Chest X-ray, PA view. Patient: 32 years old, sex M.
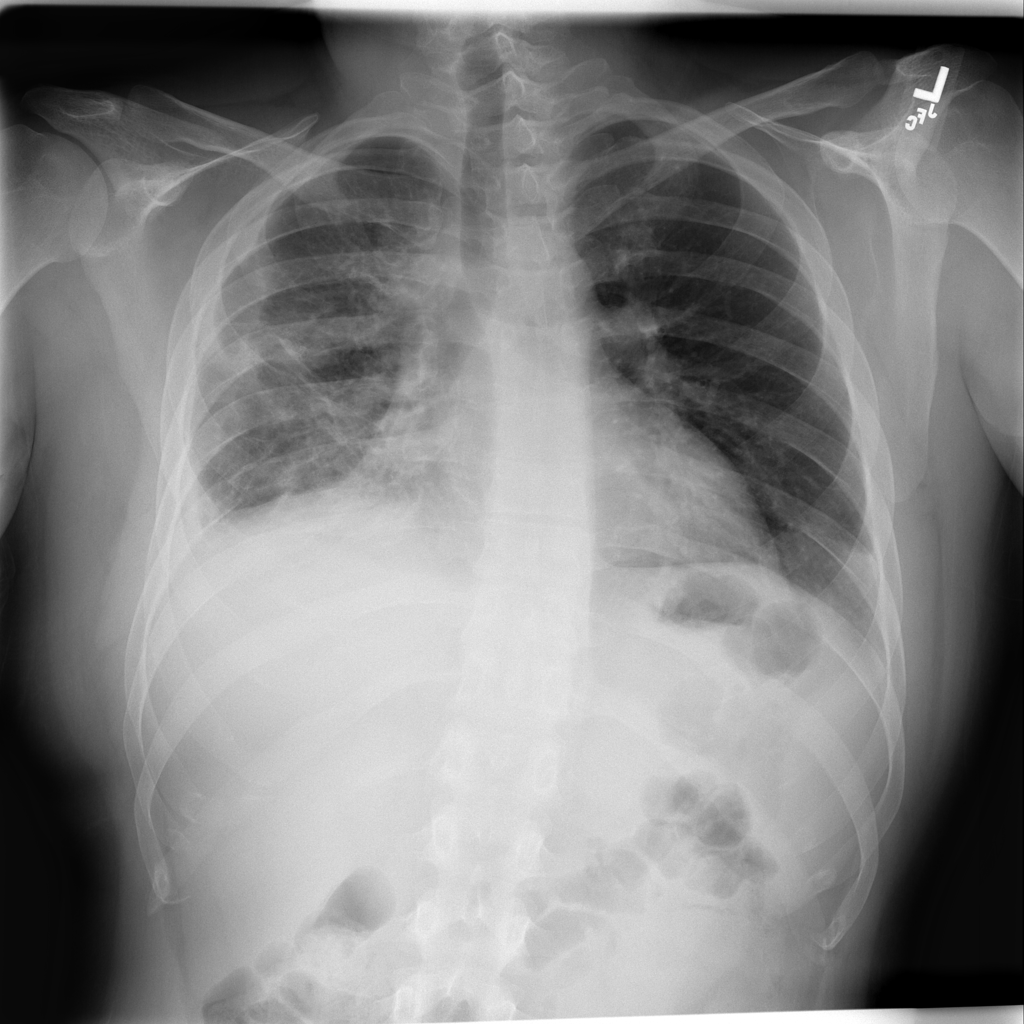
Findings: No Finding